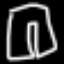
Label: pants